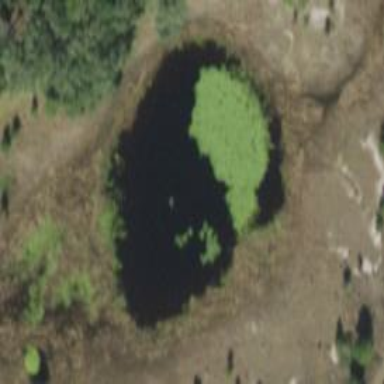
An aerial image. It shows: Beautiful lake surrounded by nature.